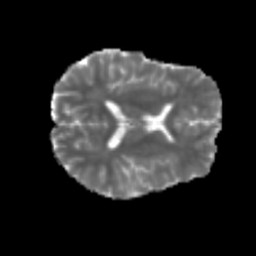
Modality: MD
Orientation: axial
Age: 47
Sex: male
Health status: healthy
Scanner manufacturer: siemens
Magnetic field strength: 3 T
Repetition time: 3.6 s
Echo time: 0.0964 s